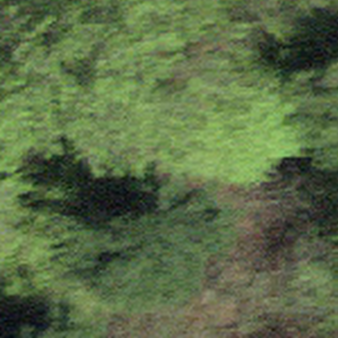
Label: other